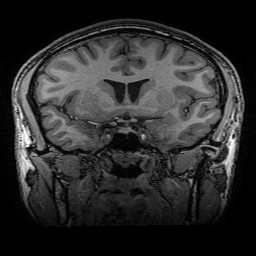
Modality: T1w
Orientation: sagittal
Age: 20
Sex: male
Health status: healthy
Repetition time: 2.53 s
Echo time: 0.0034 s